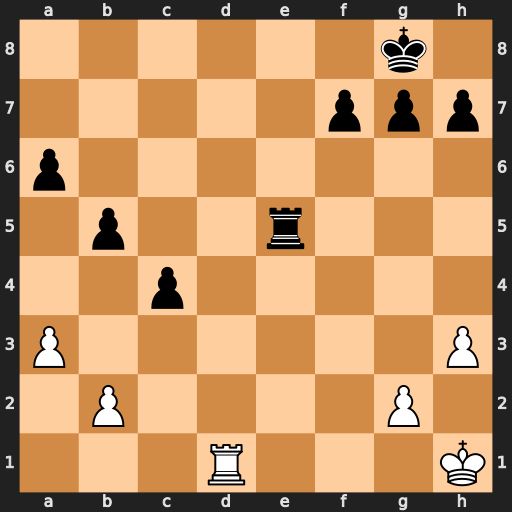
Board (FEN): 6k1/5ppp/p7/1p2r3/2p5/P6P/1P4P1/3R3K
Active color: w
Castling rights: -
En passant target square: -
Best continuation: Rd8+ Re8 Rxe8#